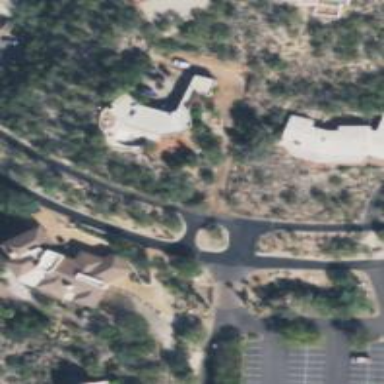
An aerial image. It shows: Residential road.